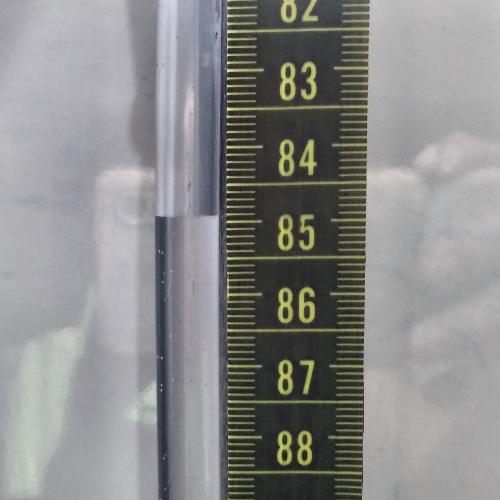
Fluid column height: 84.9 cm